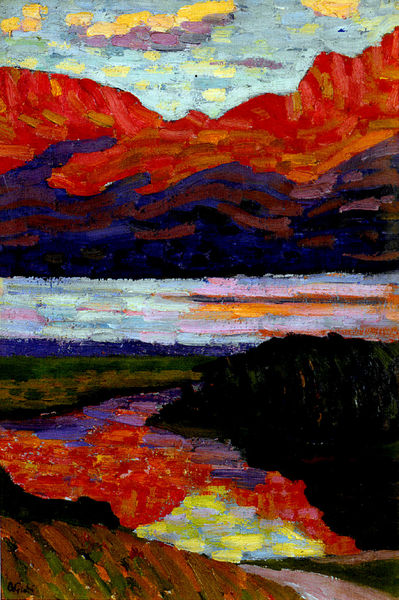
Titel: Der Kanal, Riflesso nel canale
Künstler: Giovanni Giacometti
Institution: (Privatsammlung)
Schlagwörter: berg, blau, dunkel, gemälde, himmel, meer, schatten, wasser, weiß, wolken, fluss, gelb, grün, impressionismus, landschaft, see, teich, ufer, abend, braun, bunt, hell, licht, orange, schwarz, strasse, blick, gras, rot, weg, wiese, wolke, expressionismus, malerei, steine, spiegel, öl, feld, horizont, hügel, kalt, natur, spiegelung, weite, pastos, sonne, wiesen, kontrast, rosa, wald, hellblau, farbig, küste, sommer, wellen, warm, abstrakt, berge, farben, gebirge, hang, farbe, lila, sonnenuntergang, linien, wild, duktus, kraft, streifen, abendrot, striche, schimmer, bruan, expressionistisch, strich, kunst, pinsel, farbauftrag, pinselstrich, flecken, verschwommen, sicht, rouge, pinselstriche, waagerecht, lumière, soleil, bleu, wlad, nuage, couleurs, mischen, reflet, rivière, bereg, superposition, ssee, pinselstrichde, weg meer